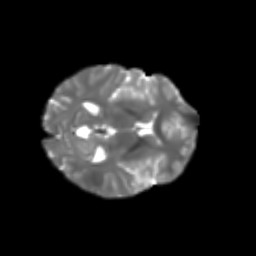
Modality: T2w
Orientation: axial
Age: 21
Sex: female
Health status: healthy